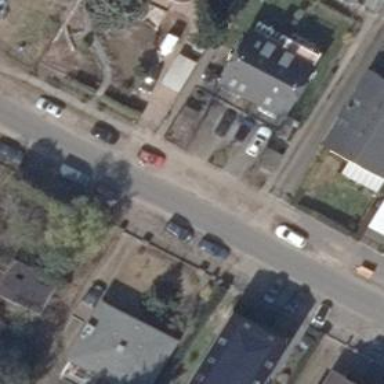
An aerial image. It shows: Residential road surfaced with concrete plates.